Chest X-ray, PA view. Patient: 54 years old, sex F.
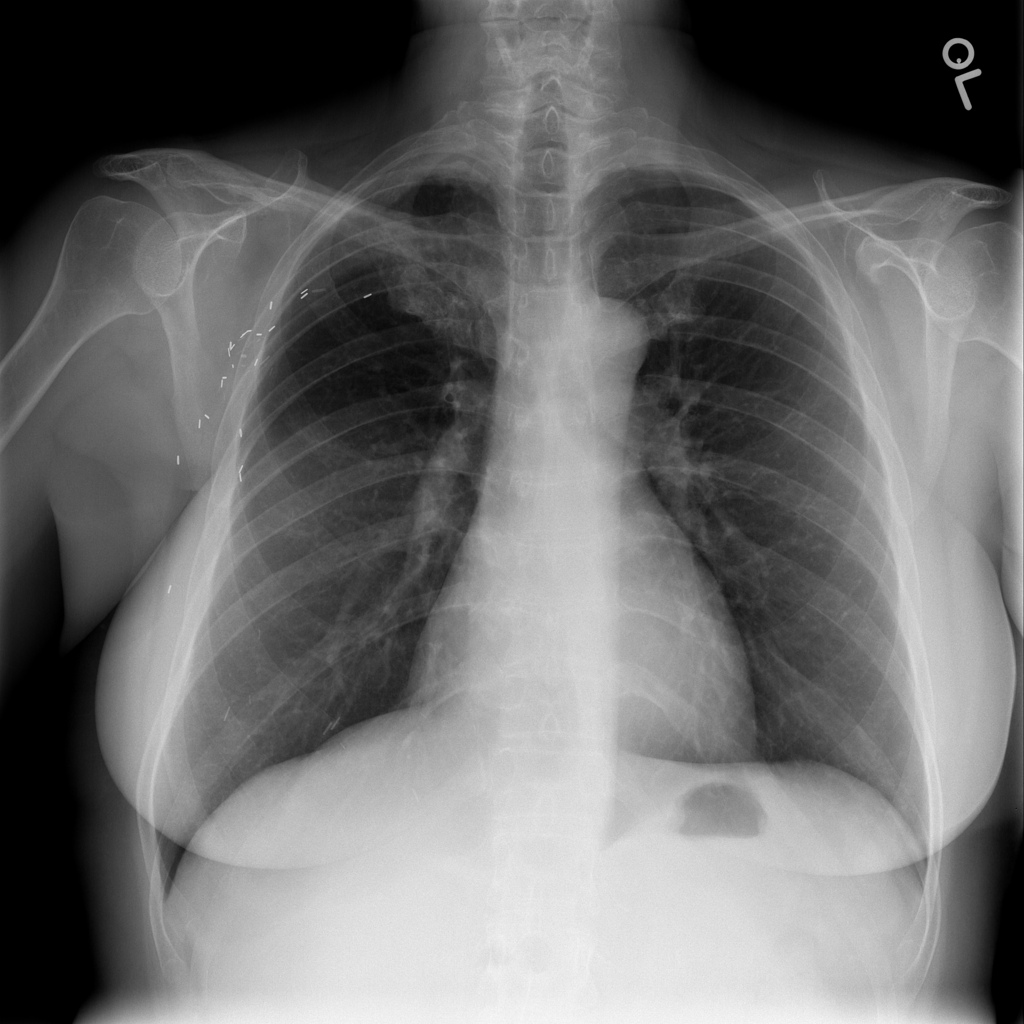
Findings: Pleural_Thickening